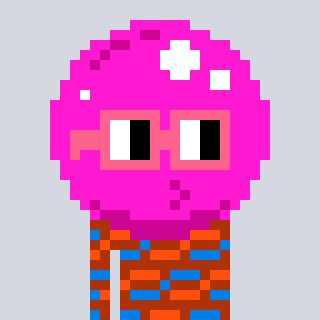
a pixel art character with square pink glasses, a bubblegum-shaped head and a hotbrown-colored body on a cool background